Field crop: tomato
Growth stage: 2
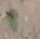
Species: solanum